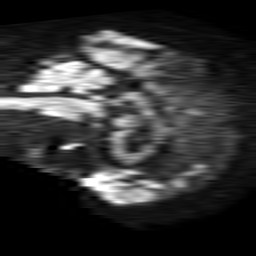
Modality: TRACE
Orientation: sagittal
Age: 73
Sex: male
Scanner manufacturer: philips
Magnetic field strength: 1.5 T
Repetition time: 4.6 s
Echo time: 0.08631 s